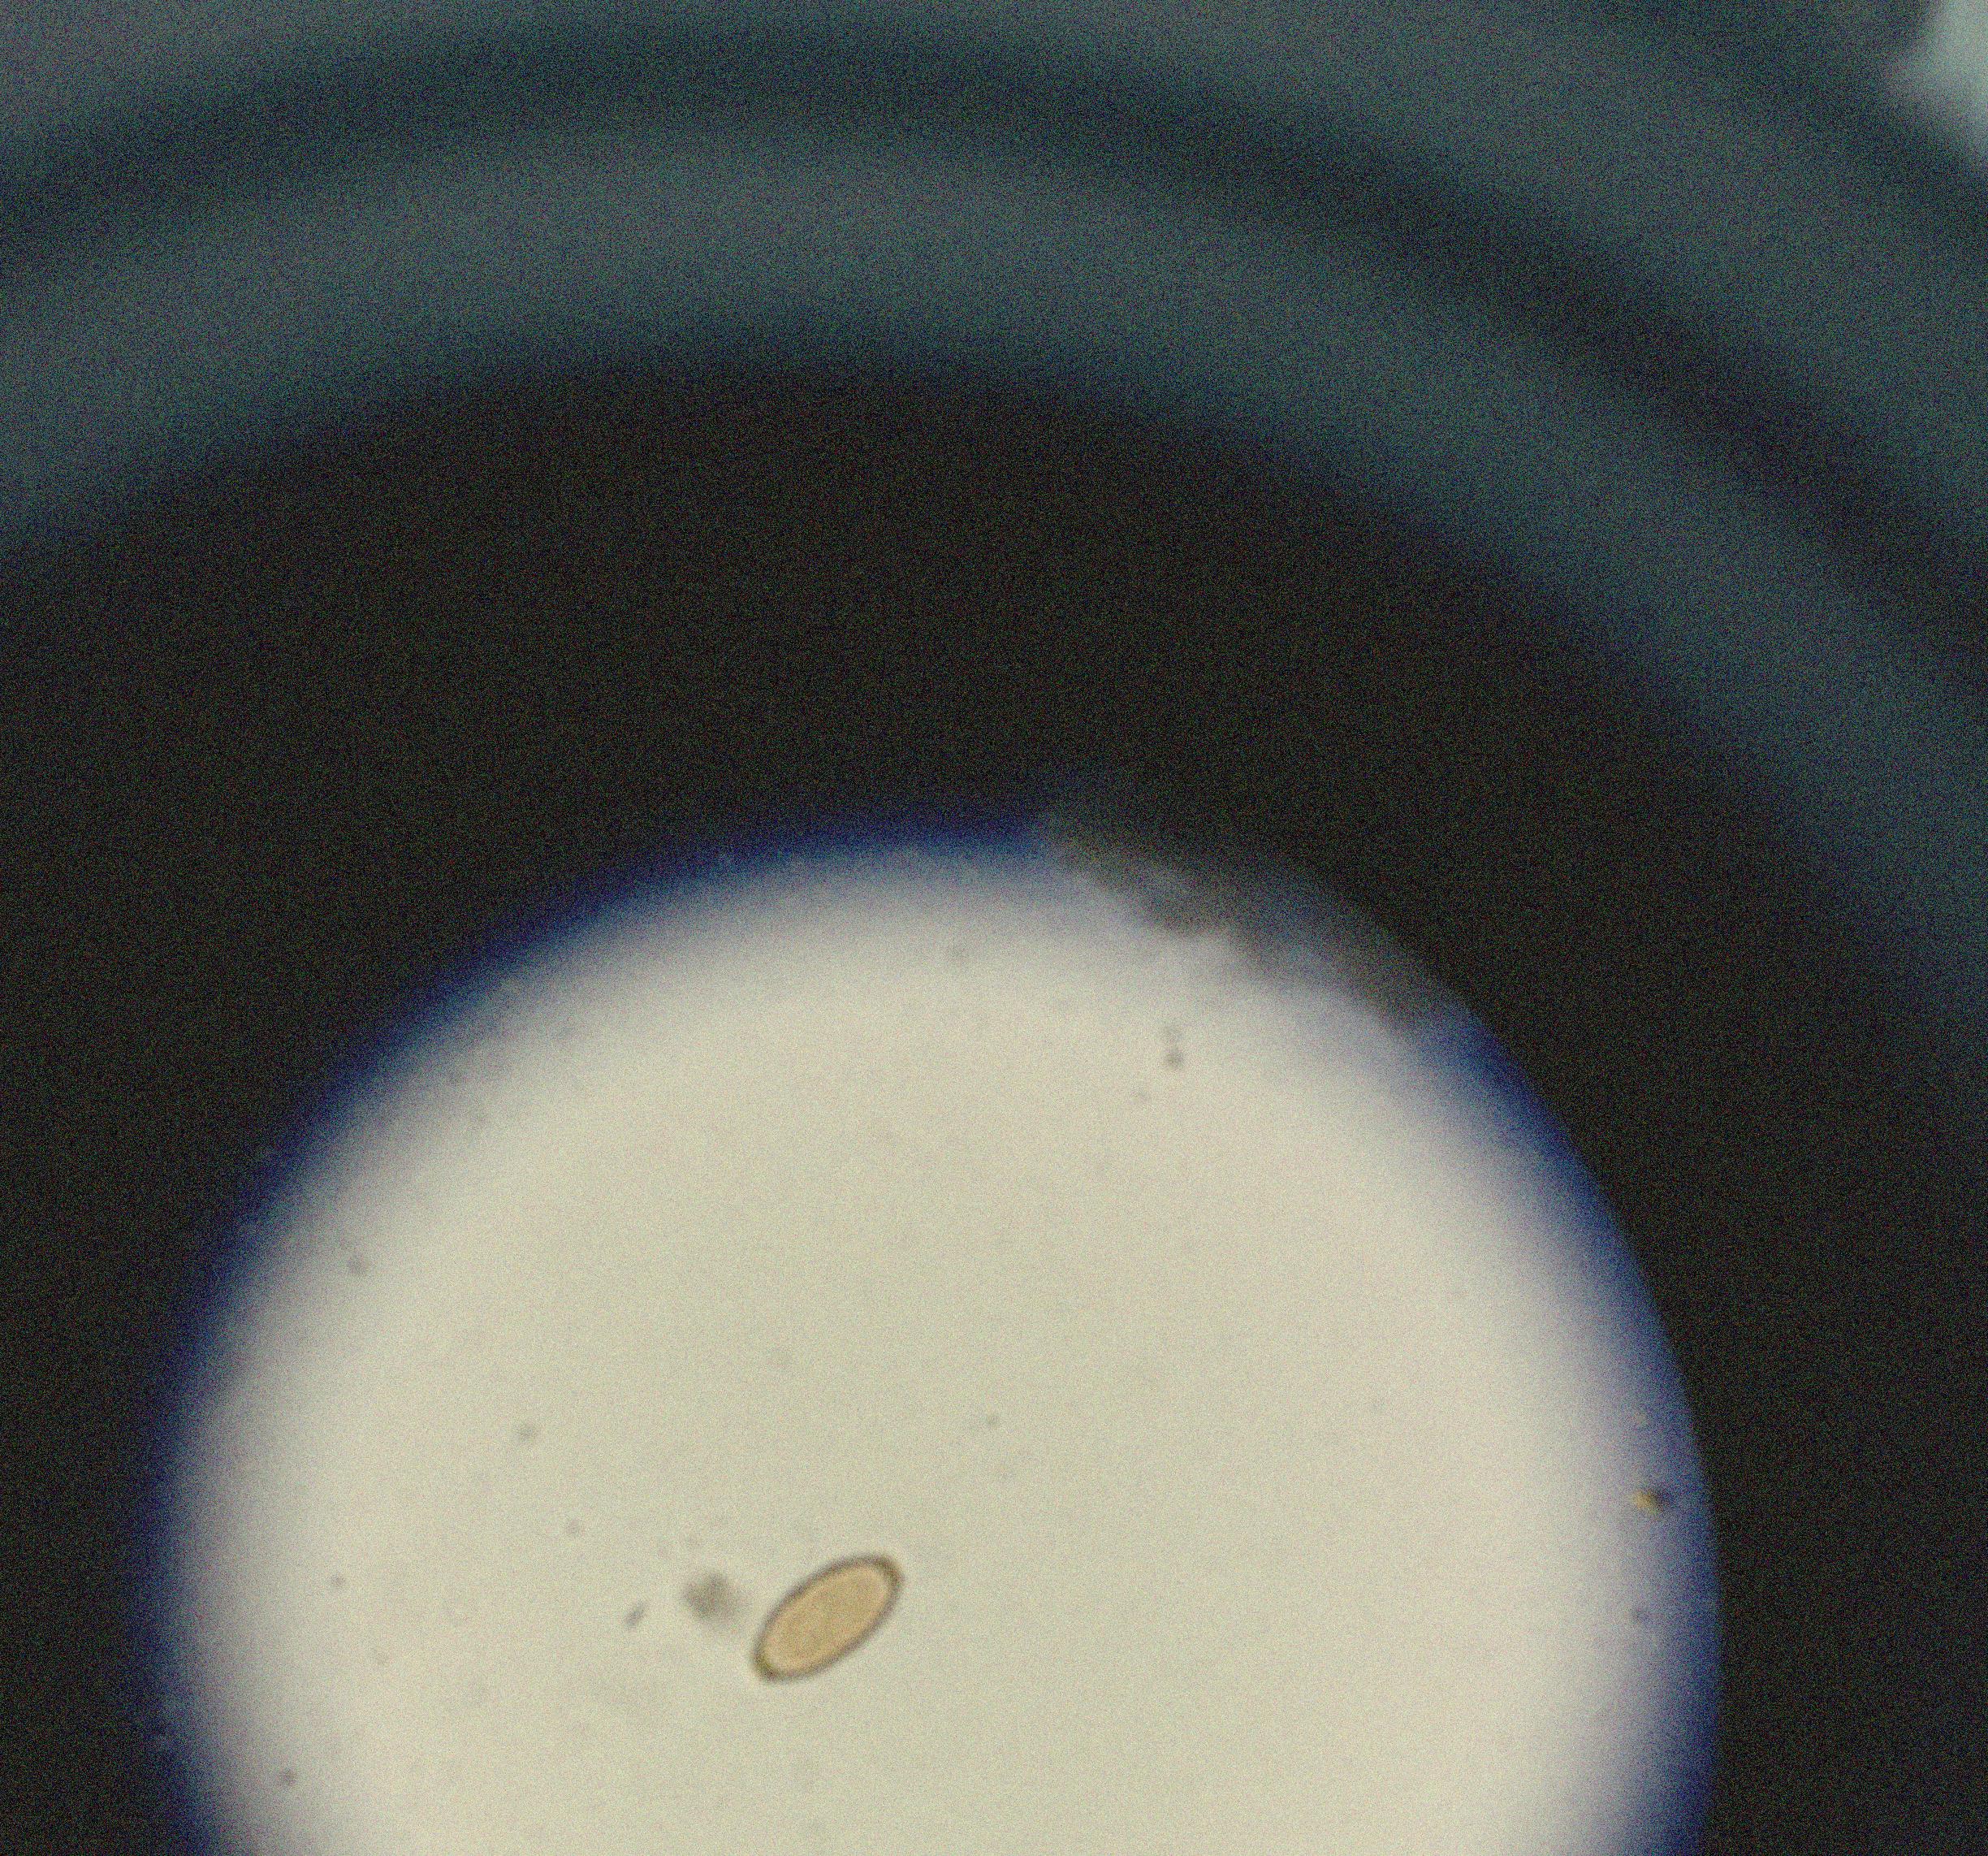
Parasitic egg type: Trichuris trichiura